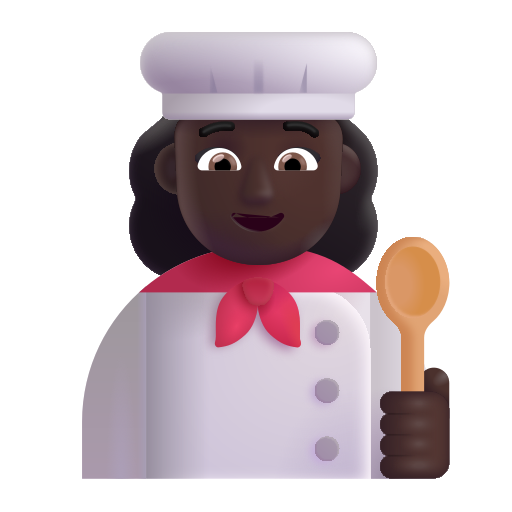
woman cook color dark